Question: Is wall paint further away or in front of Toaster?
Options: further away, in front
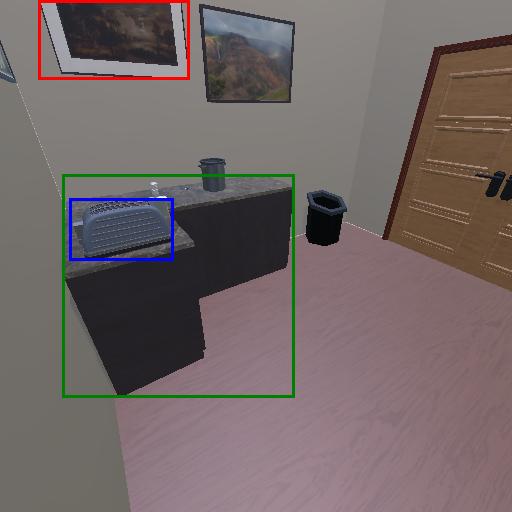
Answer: further away